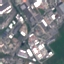
Land use / land cover class: Industrial